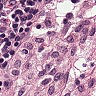
Metastatic tissue present: no